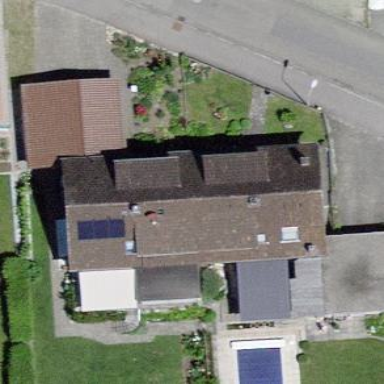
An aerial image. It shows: Terrace building.